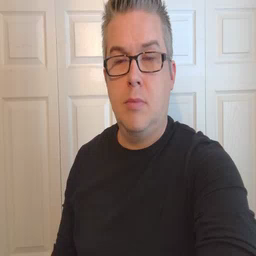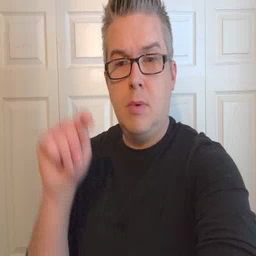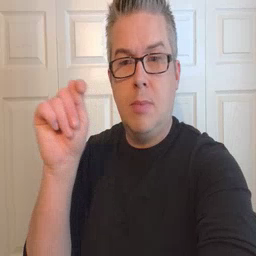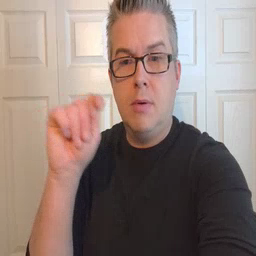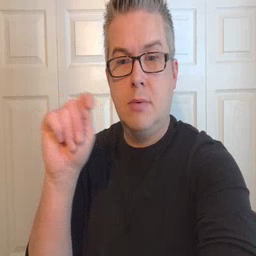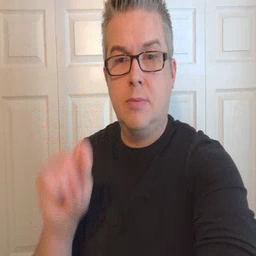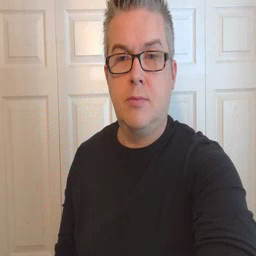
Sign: potty